Interaction volume radius: 5 \u00c5
Interaction volume height: 15 \u00c5
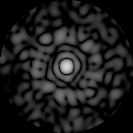
Disorder parameter: 0.8284